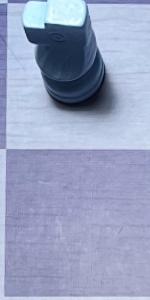
Label: Empty